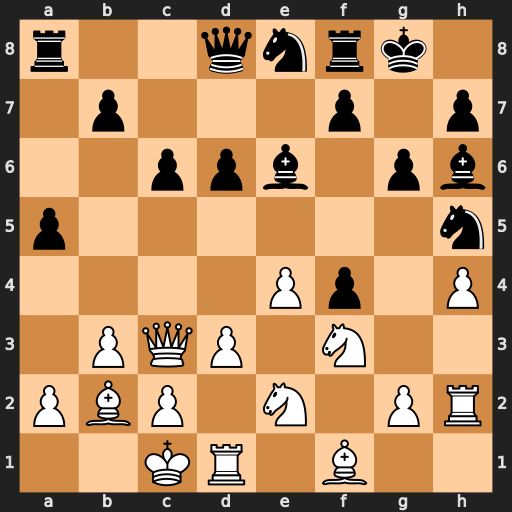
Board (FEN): r2qnrk1/1p3p1p/2ppb1pb/p6n/4Pp1P/1PQP1N2/PBP1N1PR/2KR1B2
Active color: w
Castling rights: -
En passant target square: -
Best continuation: Qh8#